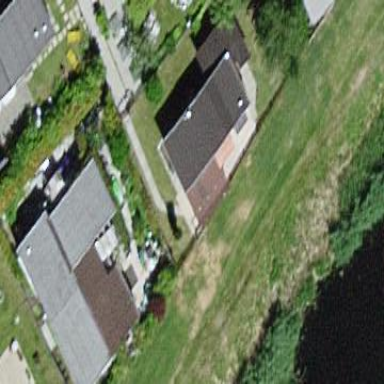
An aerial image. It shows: Simple and straightforward house.